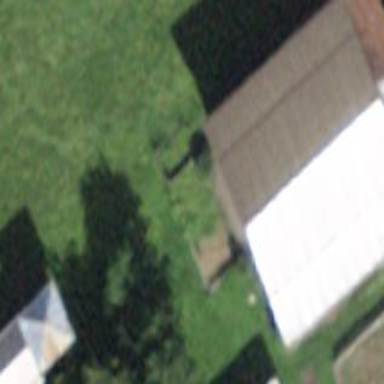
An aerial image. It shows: Simple house.